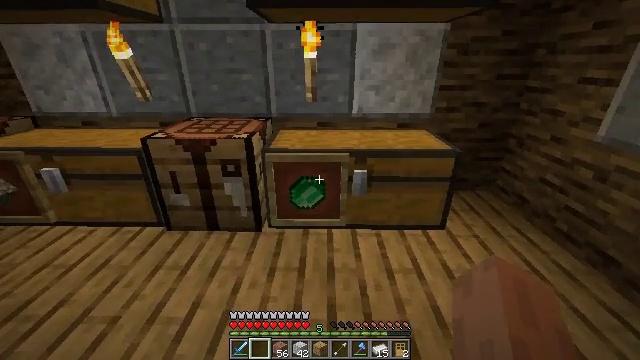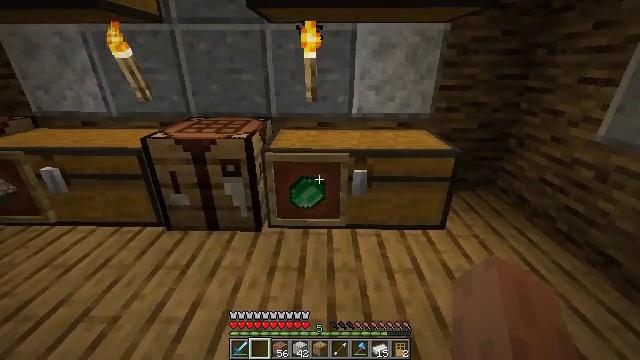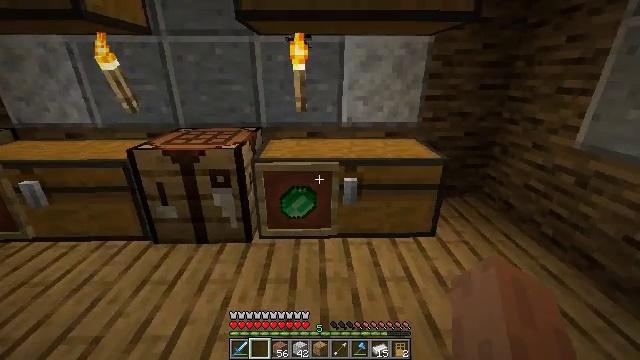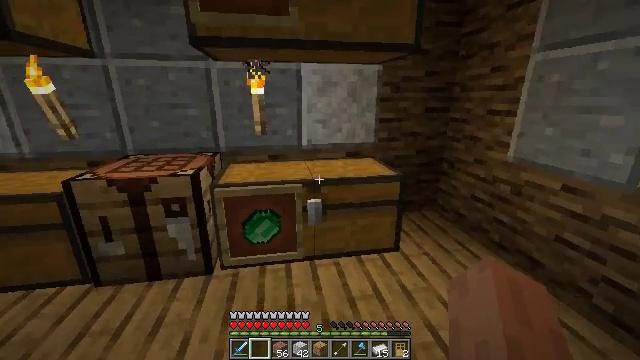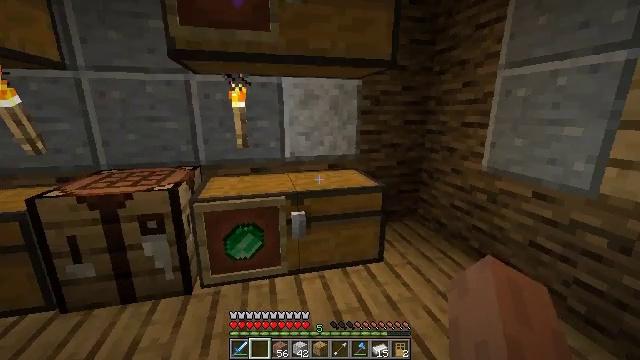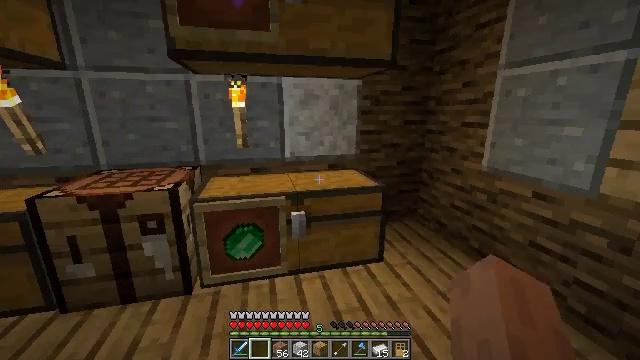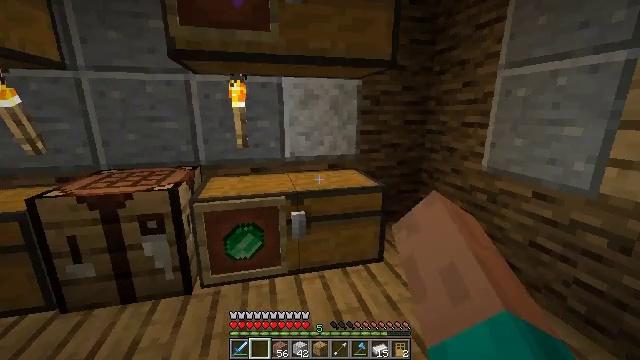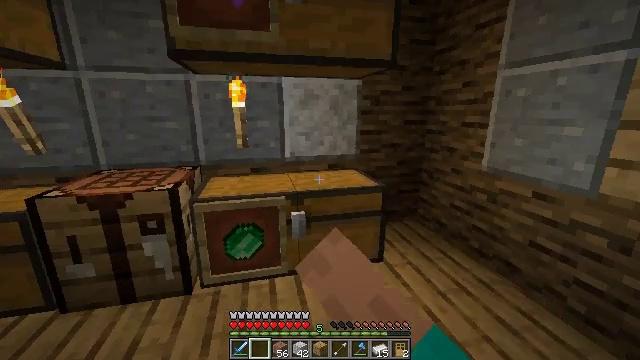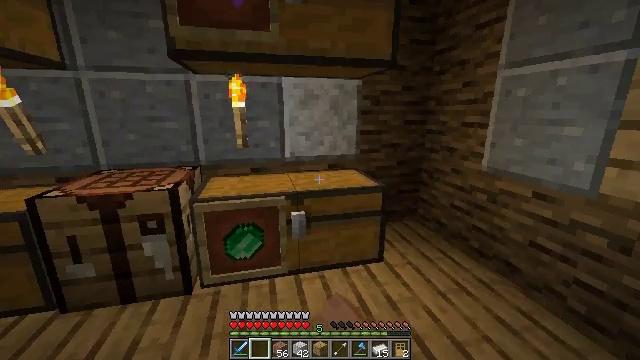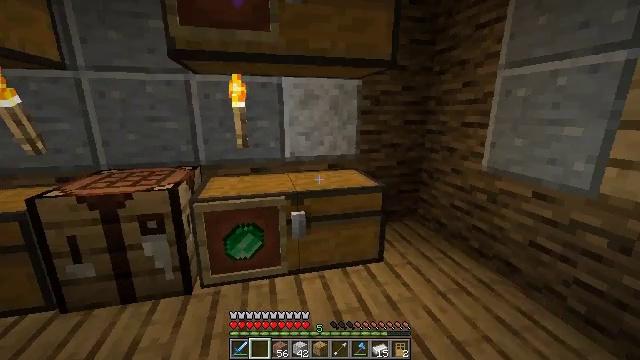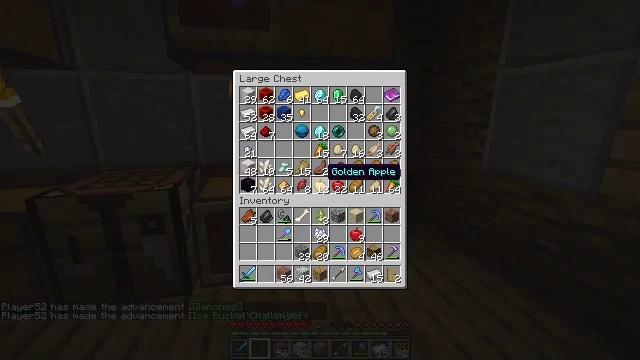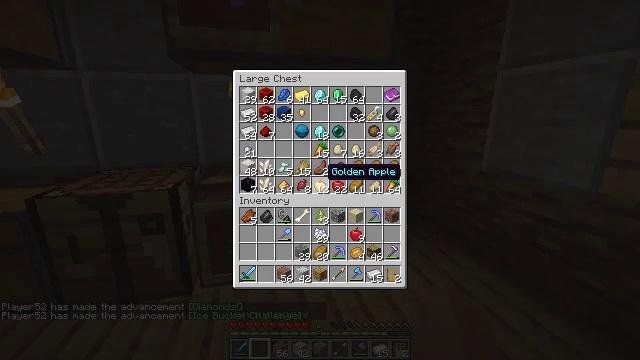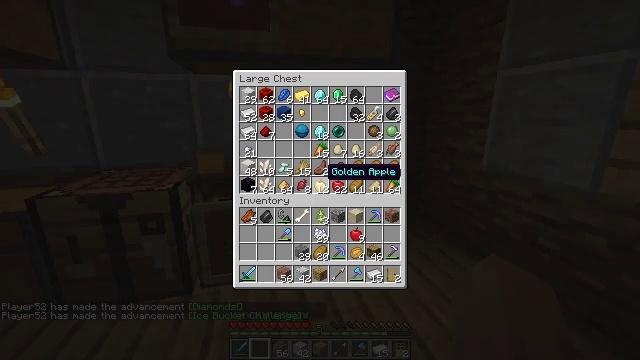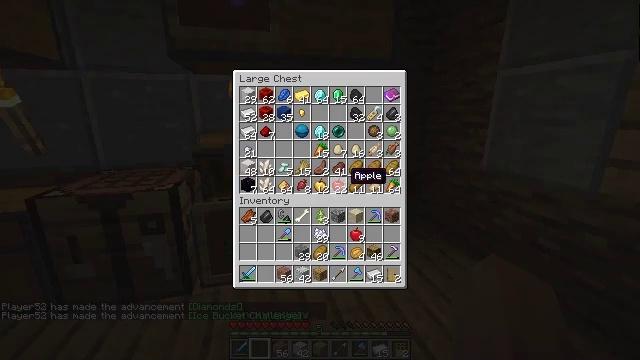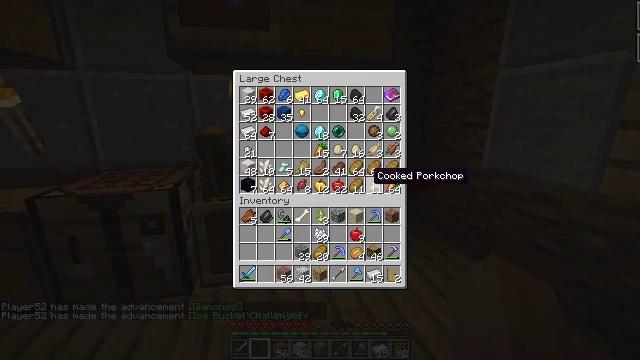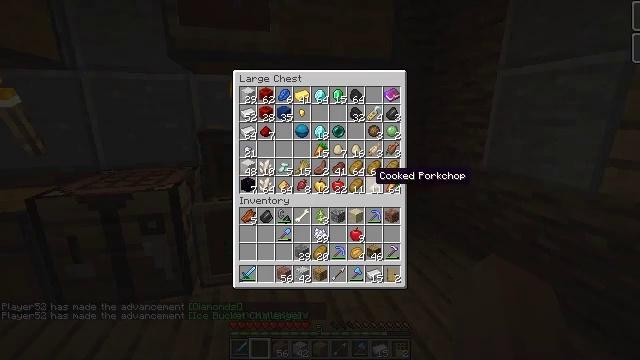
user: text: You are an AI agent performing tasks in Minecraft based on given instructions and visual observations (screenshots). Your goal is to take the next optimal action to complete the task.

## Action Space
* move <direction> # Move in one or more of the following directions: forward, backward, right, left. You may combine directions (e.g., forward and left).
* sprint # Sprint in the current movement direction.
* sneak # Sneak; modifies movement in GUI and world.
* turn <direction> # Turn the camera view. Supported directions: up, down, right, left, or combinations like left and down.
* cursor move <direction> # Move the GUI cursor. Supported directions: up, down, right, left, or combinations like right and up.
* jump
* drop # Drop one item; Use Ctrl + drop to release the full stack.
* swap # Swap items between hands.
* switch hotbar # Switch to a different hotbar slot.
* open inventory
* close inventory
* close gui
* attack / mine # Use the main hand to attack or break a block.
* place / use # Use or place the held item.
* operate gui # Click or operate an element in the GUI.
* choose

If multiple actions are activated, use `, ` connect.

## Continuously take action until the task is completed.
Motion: motion action
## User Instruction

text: Use a crafting table to make a lantern with a torch and iron nuggets.
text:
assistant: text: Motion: no_op
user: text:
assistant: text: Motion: turn right and up
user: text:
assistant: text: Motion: turn right and up
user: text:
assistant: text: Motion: turn right and up
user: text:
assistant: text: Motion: use / place
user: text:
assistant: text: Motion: use / place
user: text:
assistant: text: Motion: use / place
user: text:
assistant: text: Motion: no_op
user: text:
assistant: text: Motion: no_op
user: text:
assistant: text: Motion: open gui
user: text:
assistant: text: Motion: no_op
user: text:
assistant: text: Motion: no_op
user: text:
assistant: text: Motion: cursor move right
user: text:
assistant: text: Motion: cursor move right
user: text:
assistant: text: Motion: no_op
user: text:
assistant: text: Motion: no_op
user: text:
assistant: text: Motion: cursor move left
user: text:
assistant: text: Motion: no_op
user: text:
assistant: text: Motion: cursor move up
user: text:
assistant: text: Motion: cursor move up
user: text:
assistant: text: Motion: cursor move left and up
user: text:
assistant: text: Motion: cursor move left and up
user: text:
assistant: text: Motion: no_op
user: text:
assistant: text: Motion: no_op
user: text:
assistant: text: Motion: no_op
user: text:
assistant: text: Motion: no_op
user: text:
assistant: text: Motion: no_op
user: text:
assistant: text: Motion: close gui
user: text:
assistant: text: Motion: no_op
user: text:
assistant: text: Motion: no_op